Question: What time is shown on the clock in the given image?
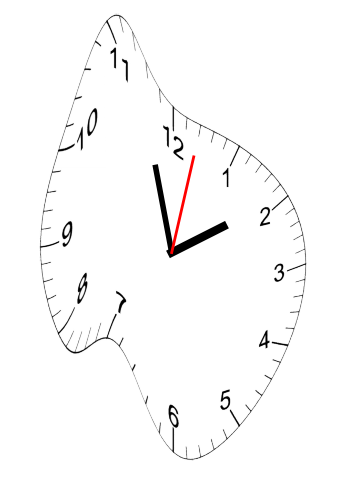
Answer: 01:57:02